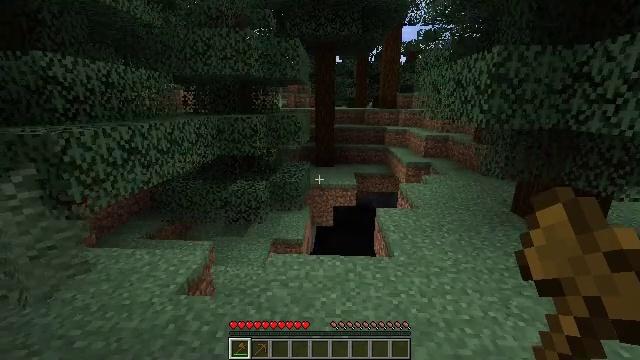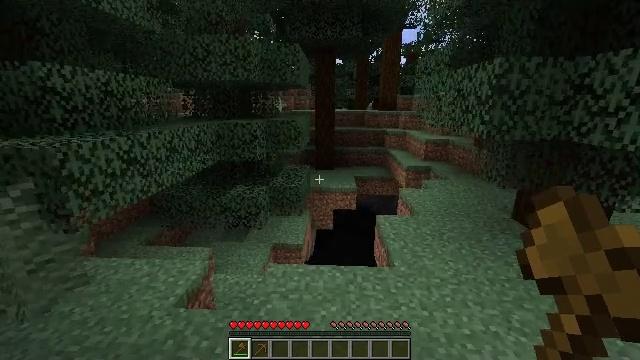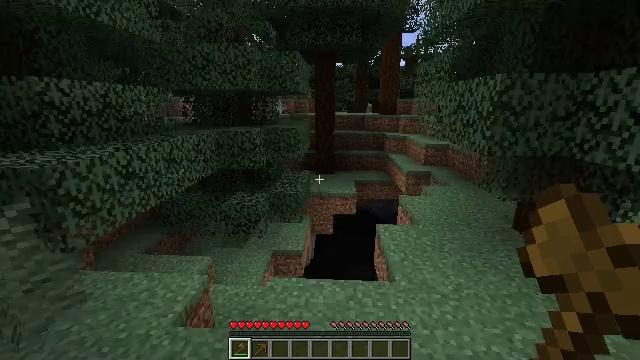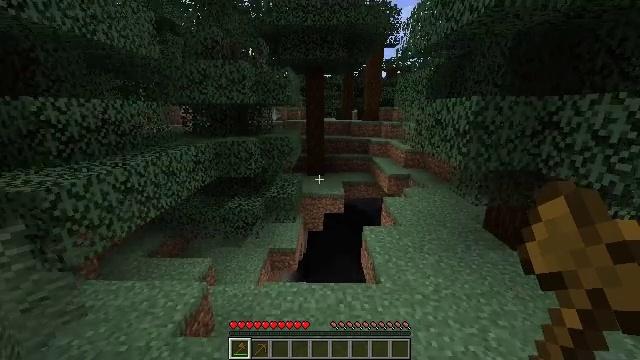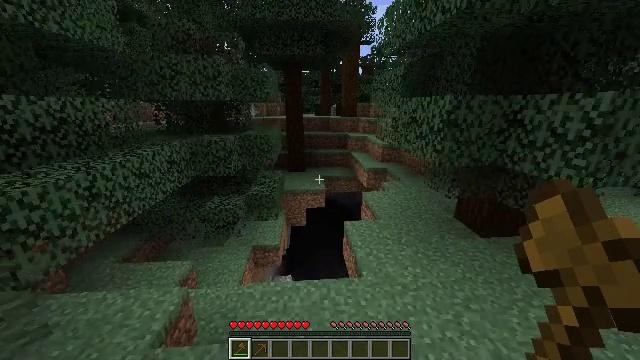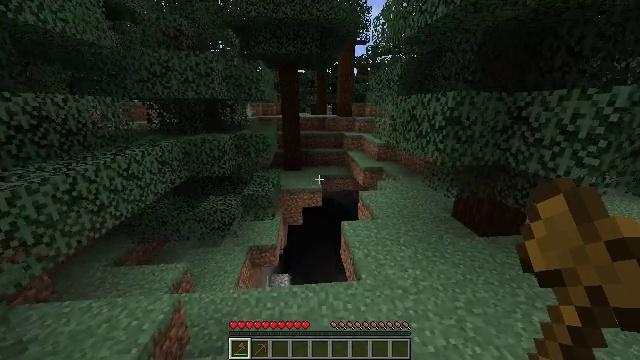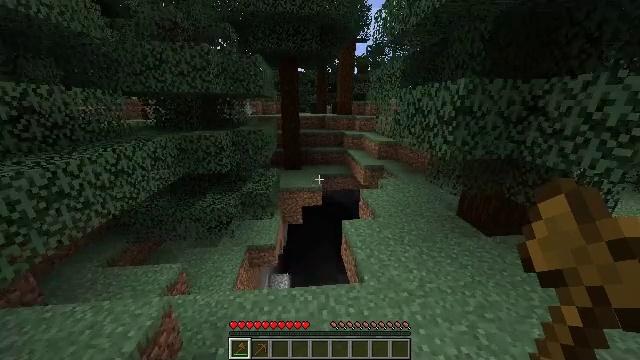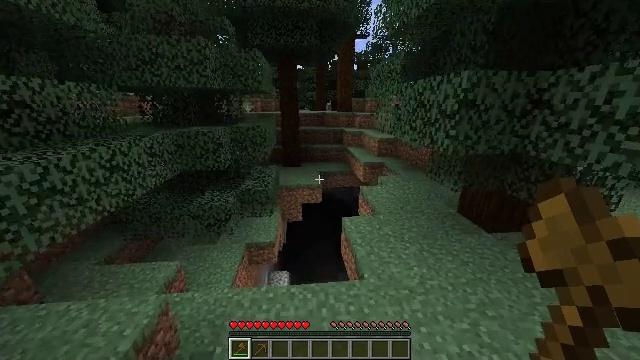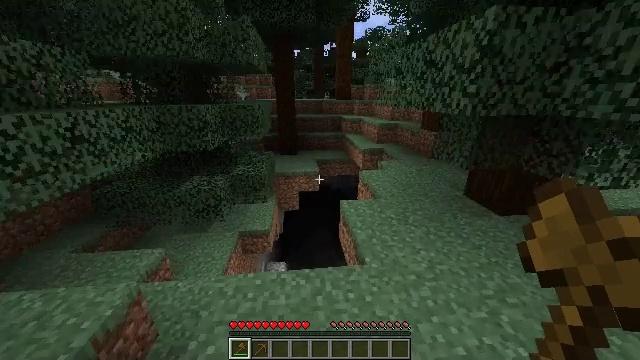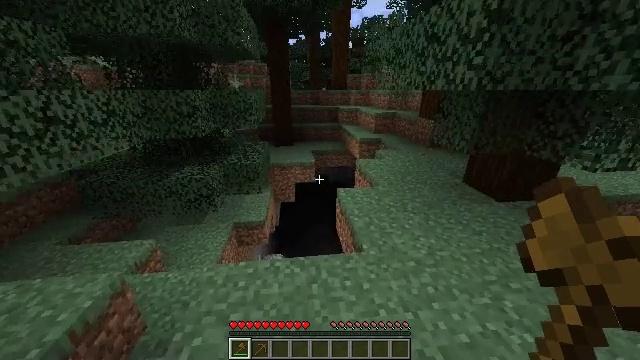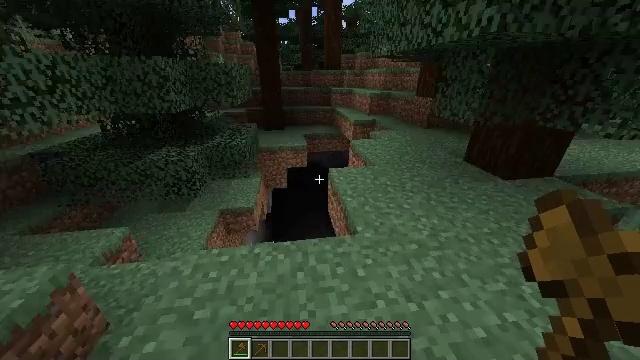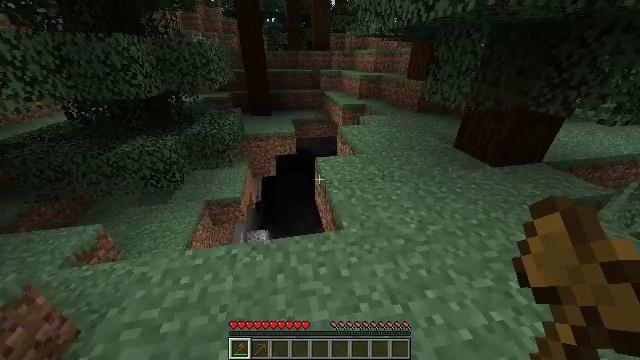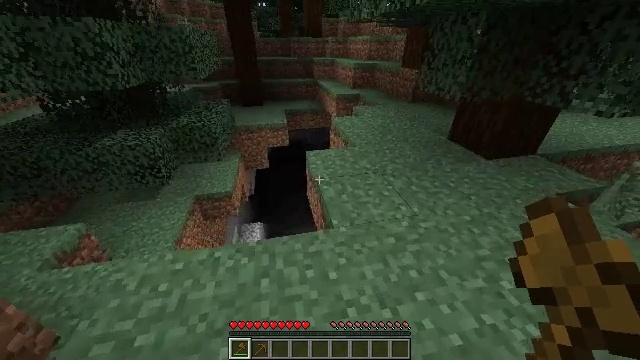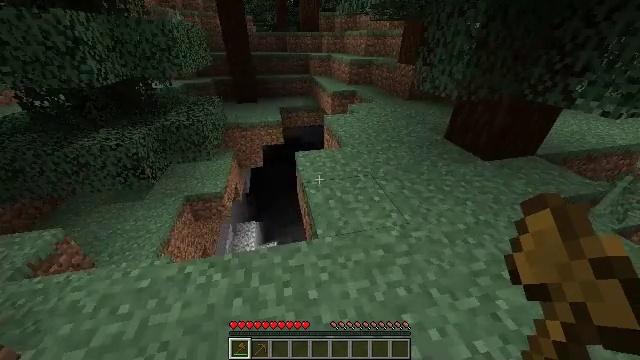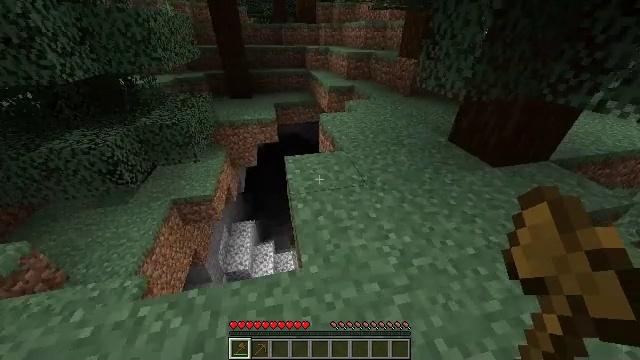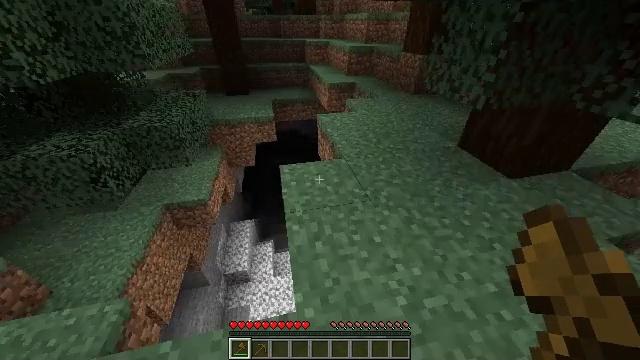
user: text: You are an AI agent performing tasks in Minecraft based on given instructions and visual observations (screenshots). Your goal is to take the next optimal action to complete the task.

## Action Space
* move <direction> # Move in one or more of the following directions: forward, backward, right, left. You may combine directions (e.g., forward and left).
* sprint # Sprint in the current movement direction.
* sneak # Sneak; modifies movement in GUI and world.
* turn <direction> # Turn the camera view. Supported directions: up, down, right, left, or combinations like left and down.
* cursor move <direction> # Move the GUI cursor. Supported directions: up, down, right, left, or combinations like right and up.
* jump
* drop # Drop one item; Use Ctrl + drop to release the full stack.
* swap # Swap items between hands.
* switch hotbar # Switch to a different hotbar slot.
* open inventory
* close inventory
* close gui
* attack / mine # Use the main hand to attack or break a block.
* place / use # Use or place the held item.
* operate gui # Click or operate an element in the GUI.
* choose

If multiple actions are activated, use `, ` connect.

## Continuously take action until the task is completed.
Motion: motion action
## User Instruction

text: Break the spruce leaves to clear the area.
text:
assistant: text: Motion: move forward, sprint, jump
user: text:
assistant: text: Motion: move forward, sprint, jump
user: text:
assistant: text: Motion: move forward, sprint, turn right, jump
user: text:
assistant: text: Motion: move forward, sprint, turn right and down, jump
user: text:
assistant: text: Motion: move forward, turn right, jump
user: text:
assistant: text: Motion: move forward and move right, jump
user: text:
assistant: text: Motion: move forward and move right
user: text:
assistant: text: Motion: move forward and move right, turn down
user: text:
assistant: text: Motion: move forward and move right, turn down
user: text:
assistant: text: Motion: move forward and move right, turn right and down
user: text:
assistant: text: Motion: move forward and move right, turn right and down
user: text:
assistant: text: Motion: move forward and move right, turn right and down
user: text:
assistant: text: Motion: move forward, turn down
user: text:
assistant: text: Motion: move forward, turn down
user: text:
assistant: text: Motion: move forward, turn down
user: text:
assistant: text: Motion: move forward, turn left and down
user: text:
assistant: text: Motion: move forward, turn left and down
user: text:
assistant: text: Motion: move forward, turn down
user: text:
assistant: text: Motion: move forward, turn down
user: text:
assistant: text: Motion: move forward and move right
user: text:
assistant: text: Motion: move forward and move right
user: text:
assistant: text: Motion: move forward and move right
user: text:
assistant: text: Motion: move forward and move right
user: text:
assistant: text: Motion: move forward and move right
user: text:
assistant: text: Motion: move forward and move right
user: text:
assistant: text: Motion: move forward and move right
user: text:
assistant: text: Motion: move forward and move right
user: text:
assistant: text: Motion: move forward and move right
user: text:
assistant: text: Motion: move forward and move right
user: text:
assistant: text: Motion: move forward and move right